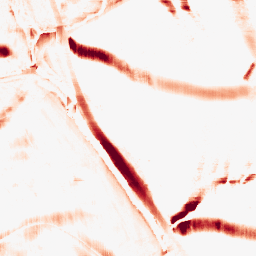
Category: morphological
Decomposition family: rolling_ball
Decomposition parameters: radius: 10
Upsampling method: regularized
Upsampling parameters: scale: 4
lambda_reg: 0.01
Upsampling scale: 4